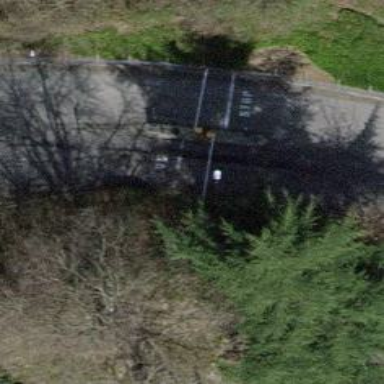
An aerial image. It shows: Entrance with barrier.